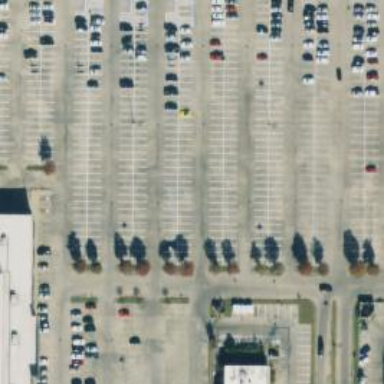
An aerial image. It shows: Parking space is available.